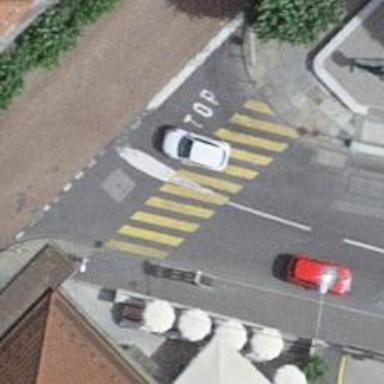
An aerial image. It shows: Uncontrolled zebra crossing with notable zebra markings.